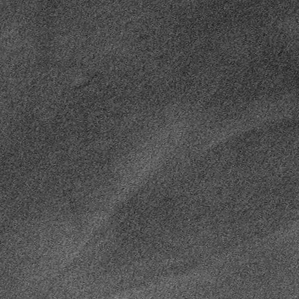
Label: frost